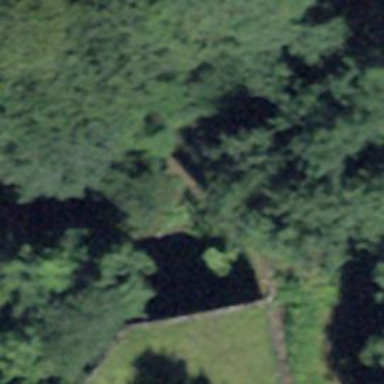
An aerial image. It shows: Retaining wall.